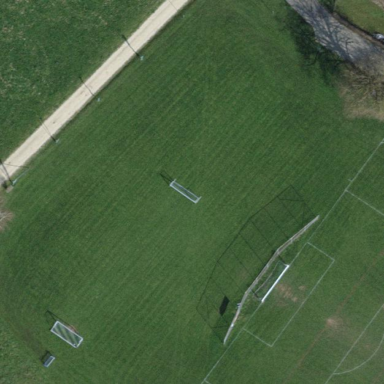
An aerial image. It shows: Soccer pitch for leisure land activities.